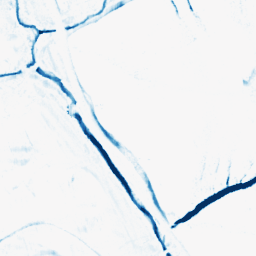
Category: morphological
Decomposition family: morphological_rect
Decomposition parameters: operation: closing
width: 5
height: 10
Upsampling method: linear_exact
Upsampling parameters: scale: 2
Upsampling scale: 2